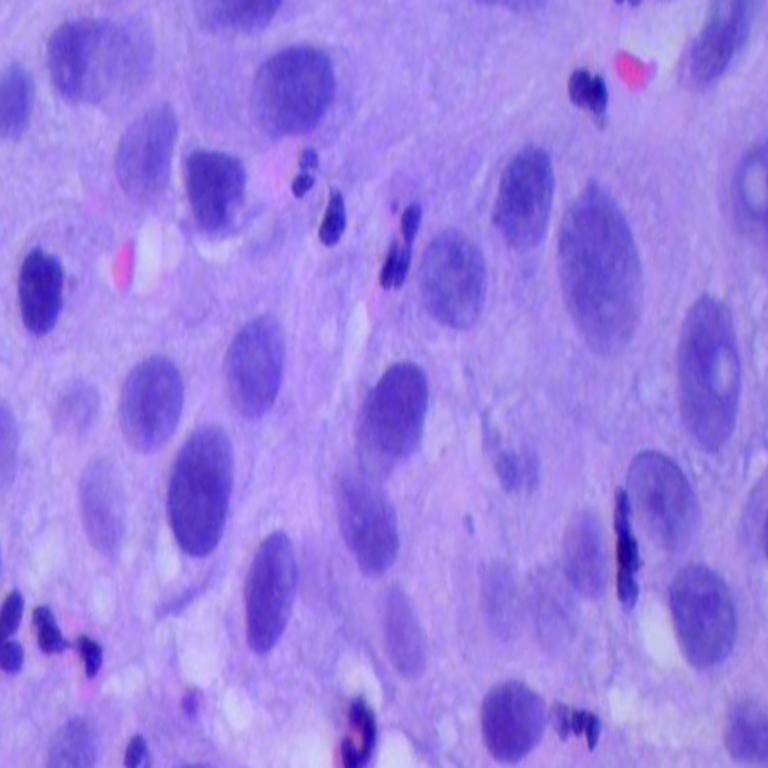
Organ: lung
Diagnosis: squamous carcinomas